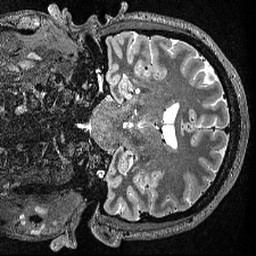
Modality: T2w
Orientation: coronal
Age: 35
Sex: male